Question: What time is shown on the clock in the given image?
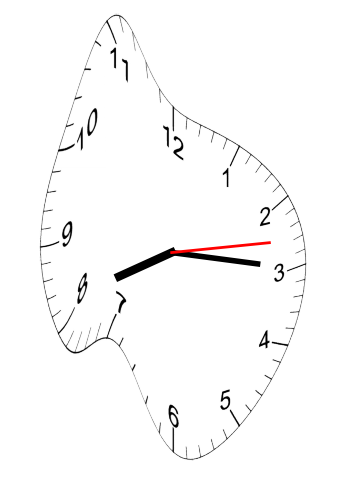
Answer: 08:15:13